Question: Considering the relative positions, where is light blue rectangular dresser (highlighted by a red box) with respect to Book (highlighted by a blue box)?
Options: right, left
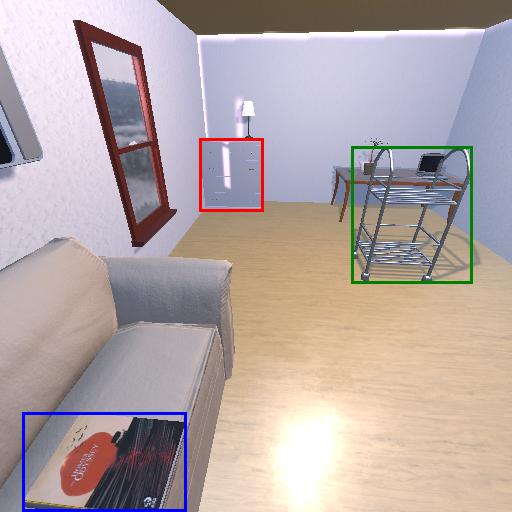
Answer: right